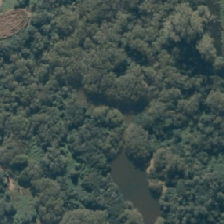
Land cover: deciduous_hardwood